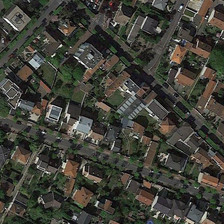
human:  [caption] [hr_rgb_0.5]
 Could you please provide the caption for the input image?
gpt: the residential area is consist of several blocks  where stands houses and plants .

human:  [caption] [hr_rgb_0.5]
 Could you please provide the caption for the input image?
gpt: the residential area is separated as a triangular block by roads and rows of trees .

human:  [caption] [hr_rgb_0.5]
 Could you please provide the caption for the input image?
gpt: the residential area is consist of several blocks  where stands houses and plants .

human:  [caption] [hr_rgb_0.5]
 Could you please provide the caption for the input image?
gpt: the residential area is consist of several blocks  where stands houses and plants .

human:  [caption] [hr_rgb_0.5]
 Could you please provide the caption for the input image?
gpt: many buildings and green trees are in a dense residential area .